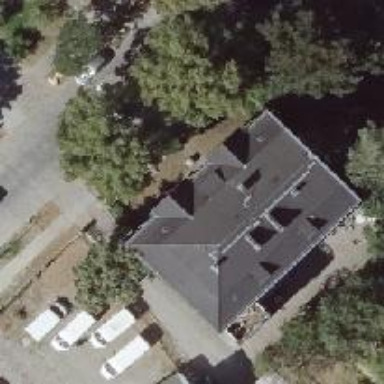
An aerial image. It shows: Hipped roof on apartment building.